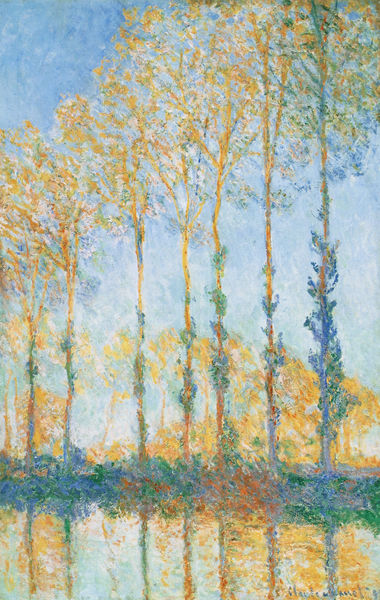
Titel: Pappeln in weißem und gelbem Licht
Künstler: Claude Monet
Institution: Philadelphia, Museum of Art
Schlagwörter: baum, blau, blätter, gemälde, himmel, wasser, bäume, fluss, gelb, grün, impressionismus, see, ufer, licht, blass, ast, bach, pappel, spiegelung, stamm, kanal, krone, wald, hellblau, farben, allee, monet, manet, zweig, himme, verschwommen, claude monet, flussufer